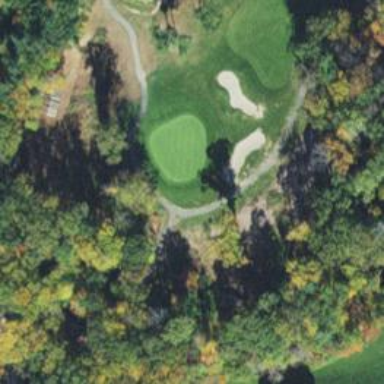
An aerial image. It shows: Path designated for golf carts.